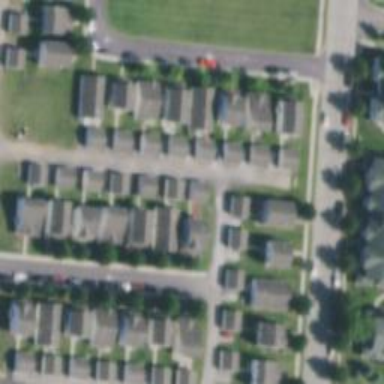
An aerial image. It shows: Alley classified as service road.